Question: I am using collapsing toolbar. Is it somehow possible to achieve behavior, that will change multiple views in collapsing toolbar according to scrolling? For example I have three 'RelativeLayouts' next to each other consisting of an 'ImageView' (centered in parent) and text (below image) in collapsing toolbar. I want it for example to move image to left top, to move text to end of image and resize its height.
This wireframe shows a little what I would like to achieve:

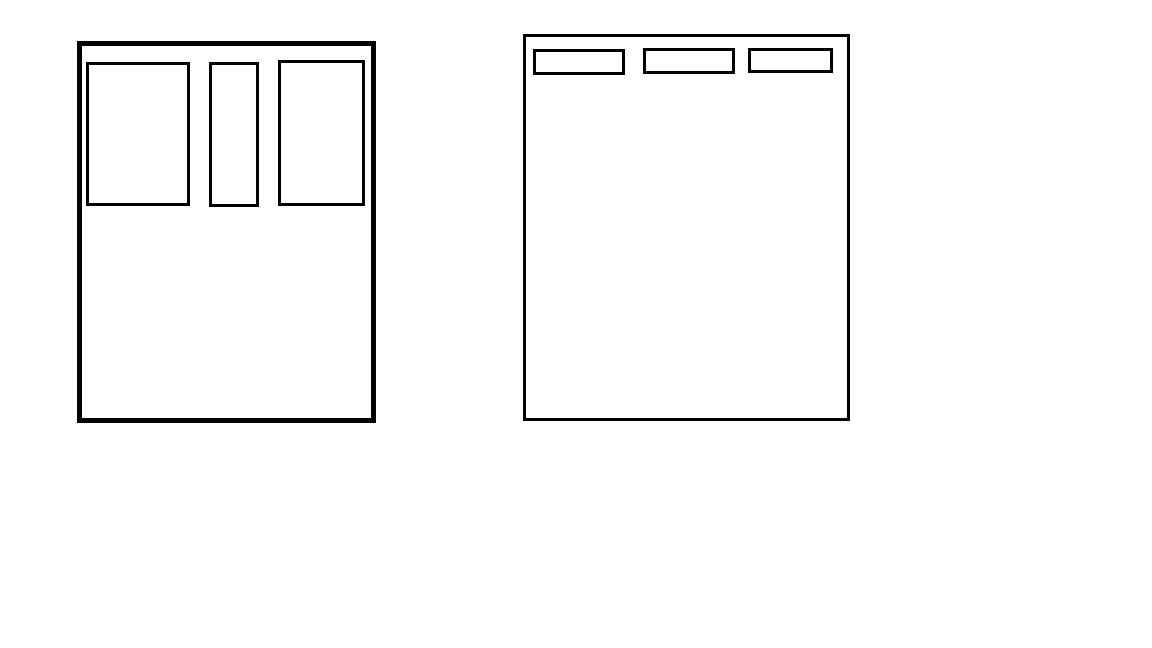
Answer: Try use CollapsingToolbarLayout in the AppBarLayout.
Put big views to the CoollapingToolbarLayout. And Small views in the Toolbar.
You can try play with flag:
app:layout_scrollFlags="scroll|exitUntilCollapsed|snap"
If you want create rely cool animation for text in the text view.
You must implement all behavior in Java code.